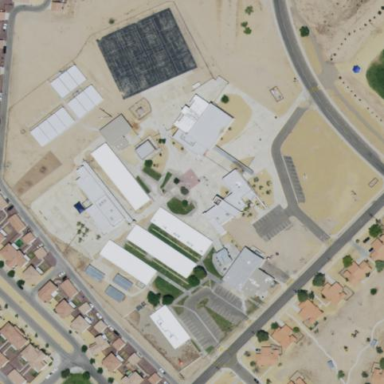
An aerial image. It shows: School.